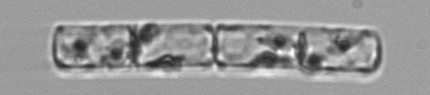
Label: Guinardia_delicatula